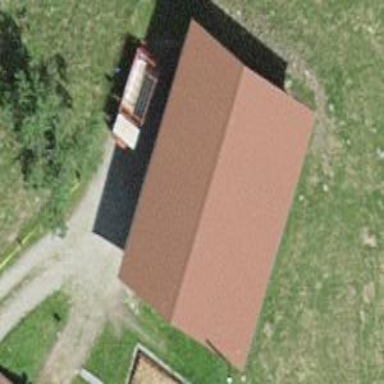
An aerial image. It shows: Shed building.